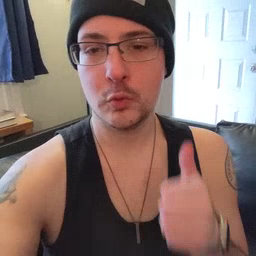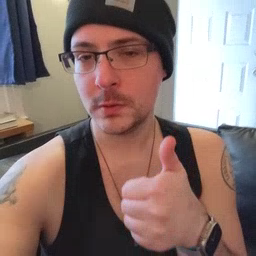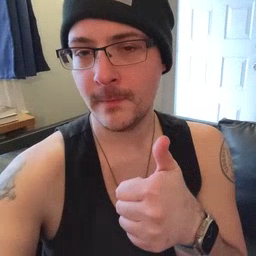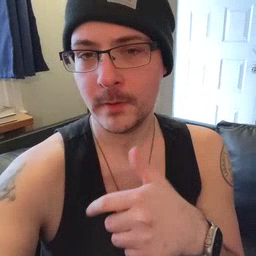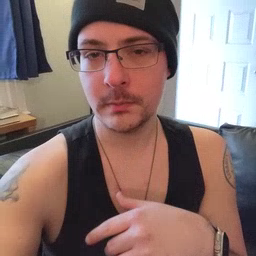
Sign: yourself